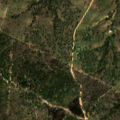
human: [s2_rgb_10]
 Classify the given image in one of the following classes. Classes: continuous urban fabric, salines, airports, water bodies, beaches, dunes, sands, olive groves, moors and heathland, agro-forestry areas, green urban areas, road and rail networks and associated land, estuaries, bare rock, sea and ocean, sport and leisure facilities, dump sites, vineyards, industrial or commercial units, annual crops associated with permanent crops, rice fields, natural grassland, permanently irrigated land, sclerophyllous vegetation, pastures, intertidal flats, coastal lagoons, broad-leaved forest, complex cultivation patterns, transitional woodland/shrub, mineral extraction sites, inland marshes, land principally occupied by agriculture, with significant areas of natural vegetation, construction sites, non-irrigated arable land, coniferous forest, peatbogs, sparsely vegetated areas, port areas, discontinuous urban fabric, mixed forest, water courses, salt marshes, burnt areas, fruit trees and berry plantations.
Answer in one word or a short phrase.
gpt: agro-forestry areas, broad-leaved forest, transitional woodland/shrub